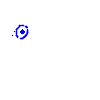
Particle: pion